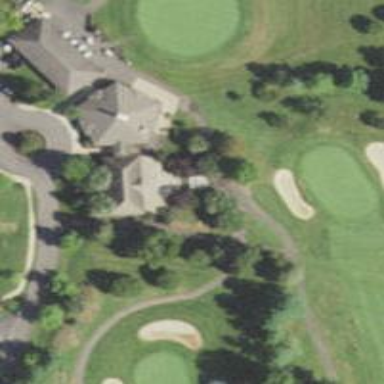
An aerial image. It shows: Service road designated as golf cart path.